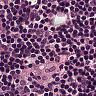
Metastatic tissue present: no